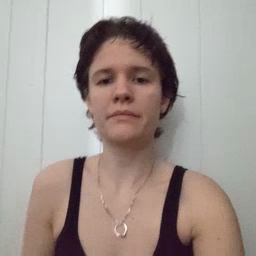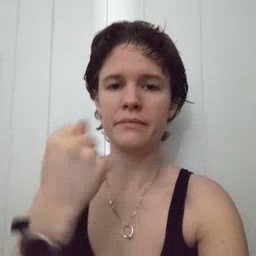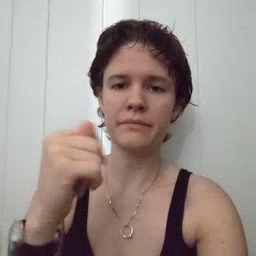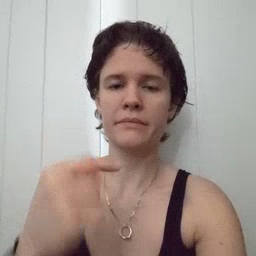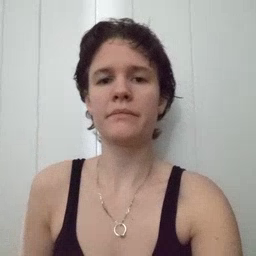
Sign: toy